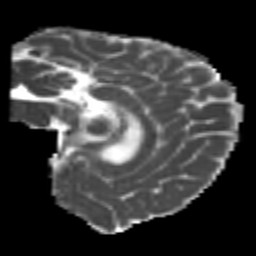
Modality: MD
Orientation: sagittal
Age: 21
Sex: male
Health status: healthy
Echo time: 0.074 s